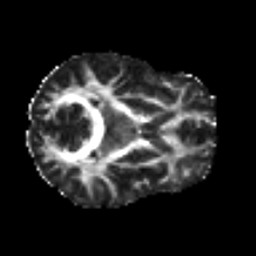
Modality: FA
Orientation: axial
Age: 33
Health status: ill
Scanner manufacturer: philips
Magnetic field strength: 3 T
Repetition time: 9 s
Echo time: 0.127 s